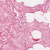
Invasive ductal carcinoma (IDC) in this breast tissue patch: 0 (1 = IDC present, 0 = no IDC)